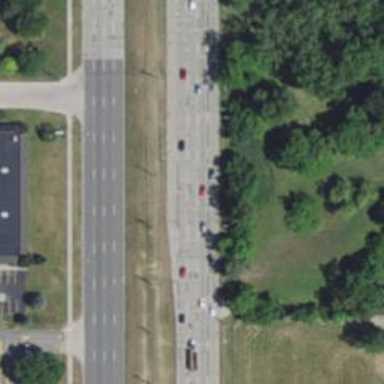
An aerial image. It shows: Secondary road.